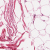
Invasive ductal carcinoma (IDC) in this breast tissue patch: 0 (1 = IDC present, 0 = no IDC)